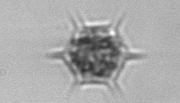
Label: Dictyocha